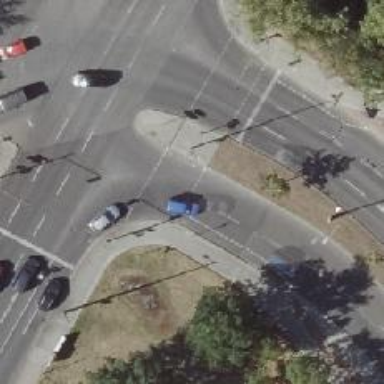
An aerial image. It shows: Crossing with traffic signals and central island.